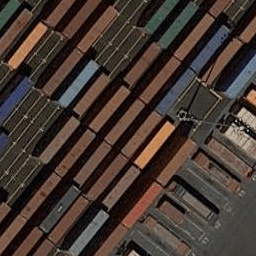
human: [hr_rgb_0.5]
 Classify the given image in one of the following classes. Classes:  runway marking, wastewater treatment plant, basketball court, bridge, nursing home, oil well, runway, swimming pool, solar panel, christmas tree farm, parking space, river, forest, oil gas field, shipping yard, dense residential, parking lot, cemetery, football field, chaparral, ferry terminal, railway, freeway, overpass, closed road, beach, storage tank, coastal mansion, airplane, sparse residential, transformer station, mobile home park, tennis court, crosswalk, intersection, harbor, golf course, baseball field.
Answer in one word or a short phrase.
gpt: shipping yard